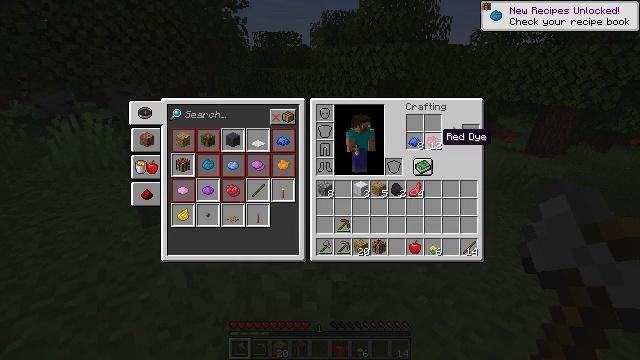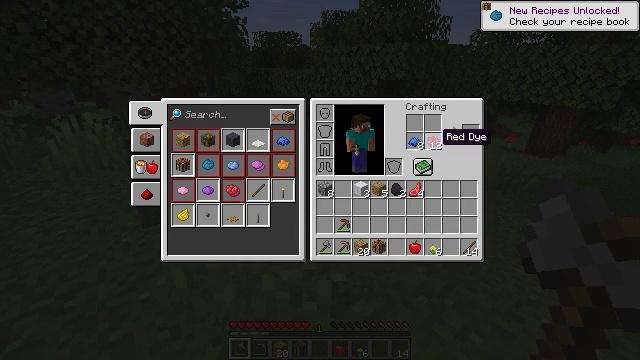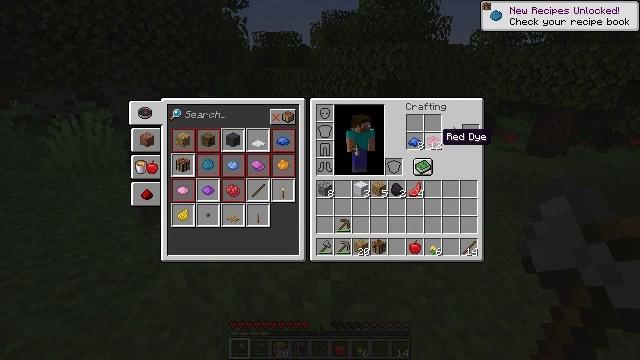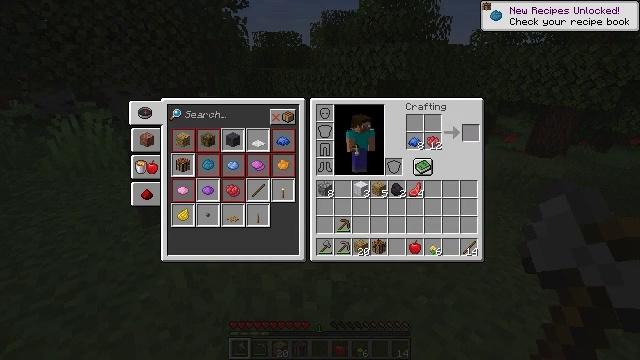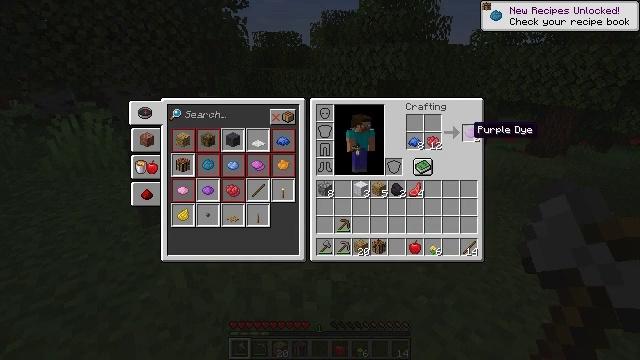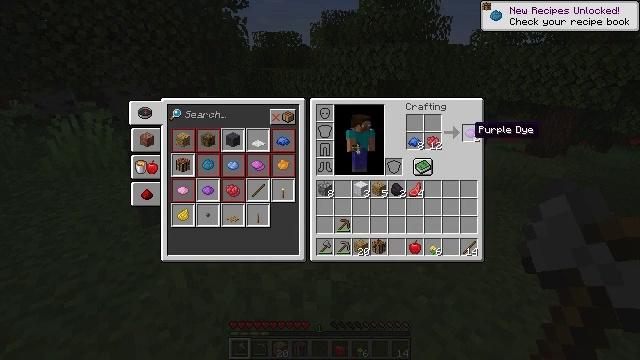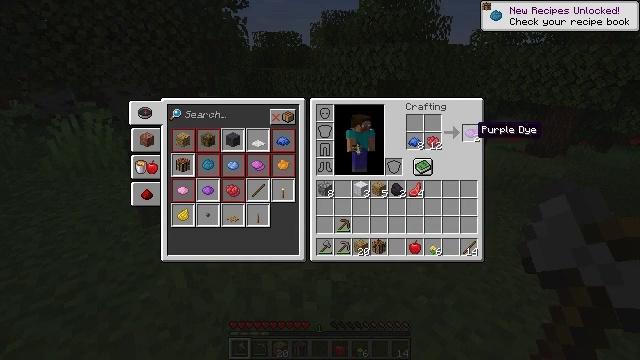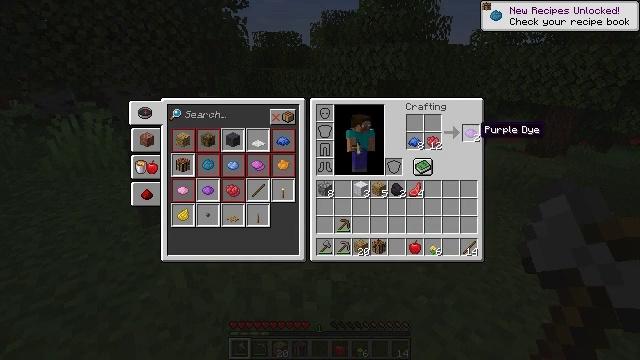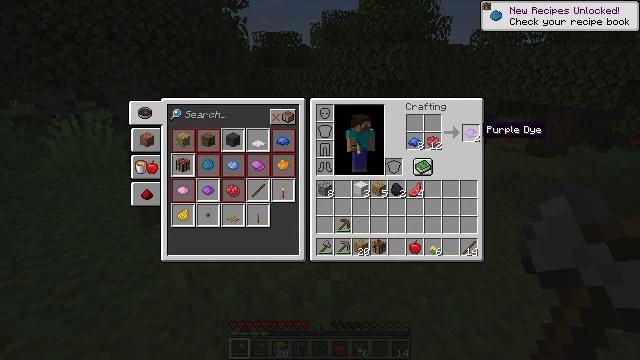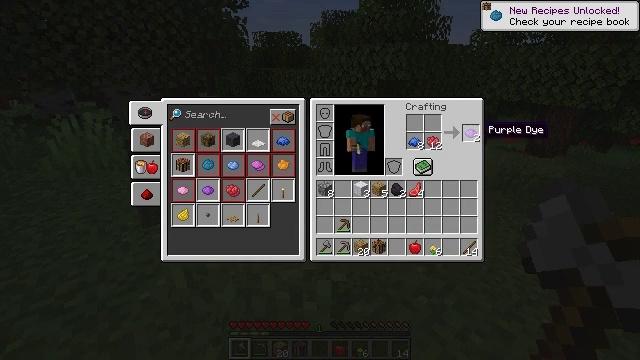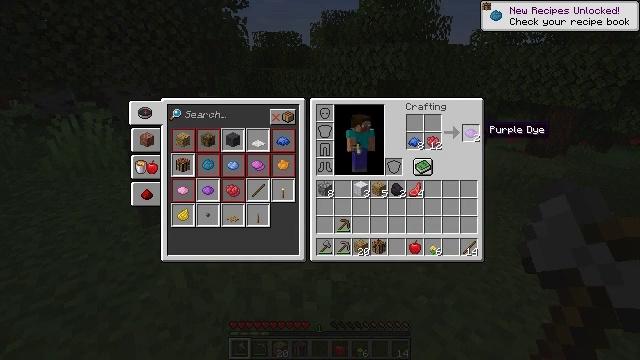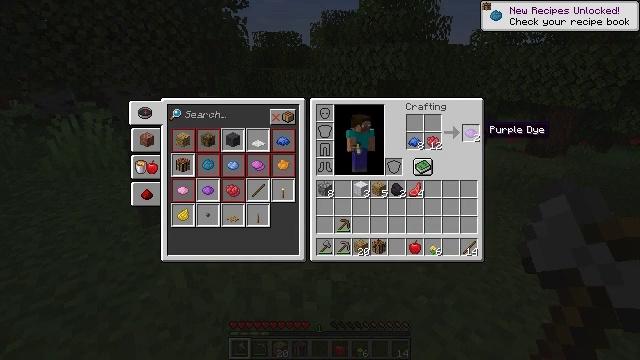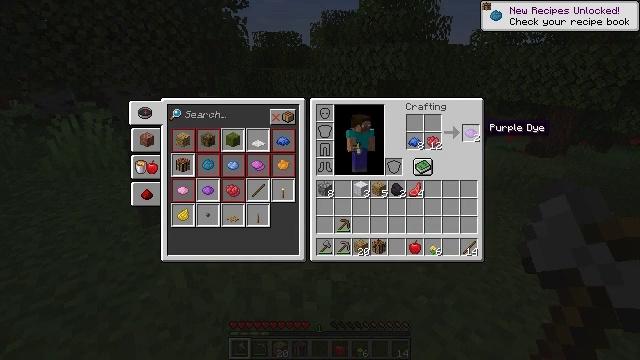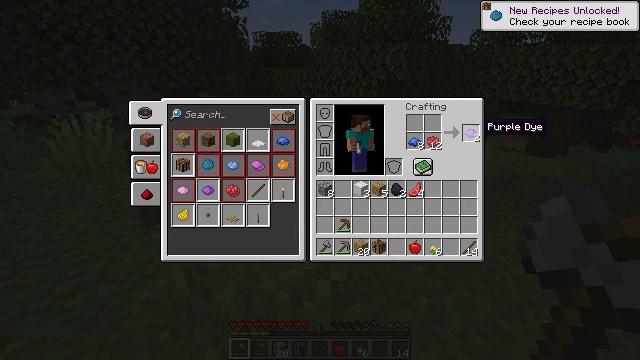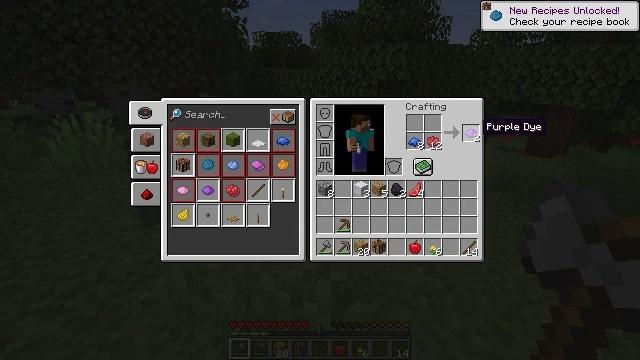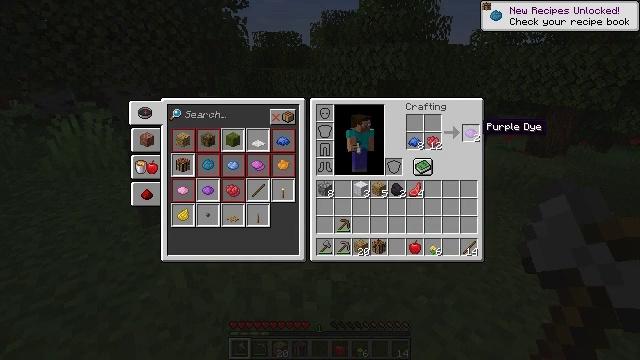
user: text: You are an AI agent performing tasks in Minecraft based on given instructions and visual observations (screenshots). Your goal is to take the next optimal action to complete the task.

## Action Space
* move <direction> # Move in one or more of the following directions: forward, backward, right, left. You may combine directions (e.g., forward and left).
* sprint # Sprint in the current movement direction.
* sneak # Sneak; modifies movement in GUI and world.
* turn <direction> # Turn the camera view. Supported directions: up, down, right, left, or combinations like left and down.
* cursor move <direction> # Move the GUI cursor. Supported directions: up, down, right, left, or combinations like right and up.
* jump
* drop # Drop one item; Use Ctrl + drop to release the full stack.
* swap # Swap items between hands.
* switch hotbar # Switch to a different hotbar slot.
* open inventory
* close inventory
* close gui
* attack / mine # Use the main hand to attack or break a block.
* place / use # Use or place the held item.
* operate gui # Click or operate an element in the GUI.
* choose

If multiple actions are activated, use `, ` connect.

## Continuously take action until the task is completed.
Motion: motion action
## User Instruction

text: Make purple dye using the crafting table.
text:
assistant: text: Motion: sneak
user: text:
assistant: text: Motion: sneak
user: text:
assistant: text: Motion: sneak, cursor move right
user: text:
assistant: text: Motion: sneak, cursor move right
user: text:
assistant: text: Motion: sneak
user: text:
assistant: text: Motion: sneak
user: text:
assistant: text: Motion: sneak
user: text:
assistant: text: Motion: sneak
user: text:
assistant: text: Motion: sneak
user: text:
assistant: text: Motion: sneak
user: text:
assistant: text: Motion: sneak
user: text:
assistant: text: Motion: sneak
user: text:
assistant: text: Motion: sneak
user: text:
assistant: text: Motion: sneak
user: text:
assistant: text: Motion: sneak
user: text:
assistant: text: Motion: sneak
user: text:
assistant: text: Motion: sneak, operate gui
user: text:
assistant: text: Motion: sneak, operate gui
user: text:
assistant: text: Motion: sneak, operate gui
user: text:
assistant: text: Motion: sneak
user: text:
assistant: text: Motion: sneak
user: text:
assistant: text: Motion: sneak